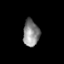
Tissue: skin
Cell type: Epithelial cells
Senescence score: 0.176
Nuclear area (px): 422
Mean DAPI intensity: 136.86